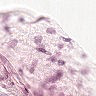
Metastatic tissue present: no